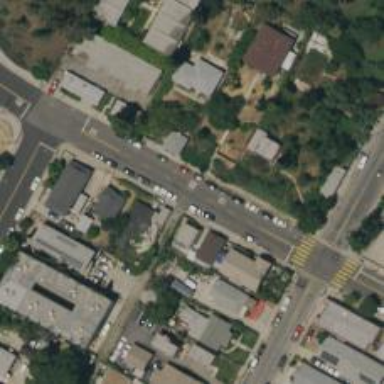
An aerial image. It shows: Alley classified as service road.